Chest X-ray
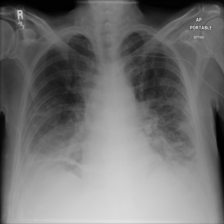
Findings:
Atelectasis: positive
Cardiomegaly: negative
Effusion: positive
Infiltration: negative
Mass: negative
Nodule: negative
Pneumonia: negative
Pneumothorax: negative
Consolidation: negative
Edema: positive
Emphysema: negative
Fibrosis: negative
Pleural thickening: negative
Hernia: negative